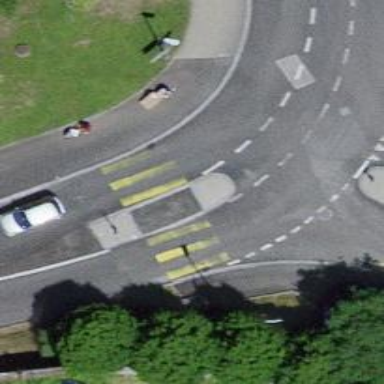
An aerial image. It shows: Zebra crossing on the road.